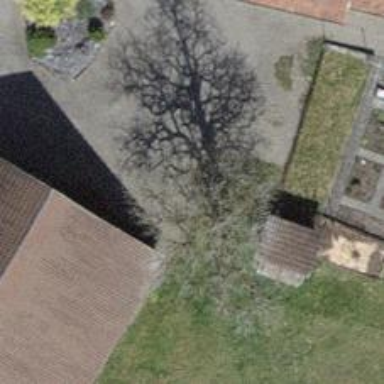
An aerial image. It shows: Single tag "natural: tree."